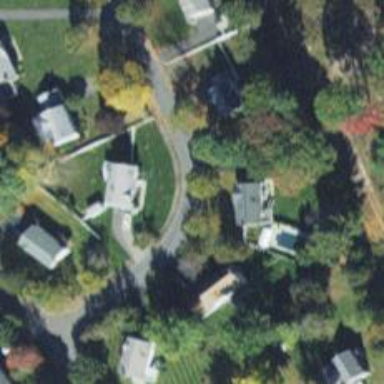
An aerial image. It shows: Residential road with separate sidewalk.